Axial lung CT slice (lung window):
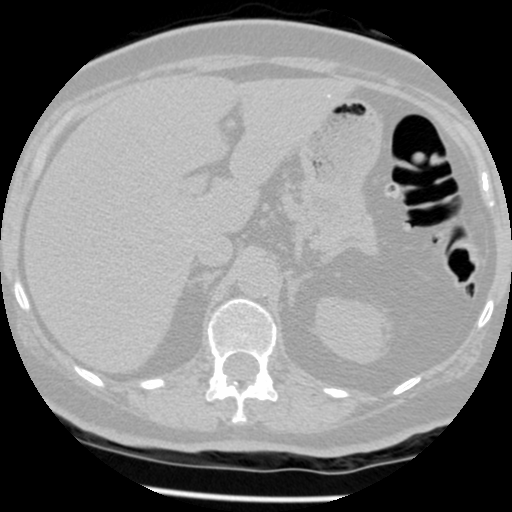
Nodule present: no